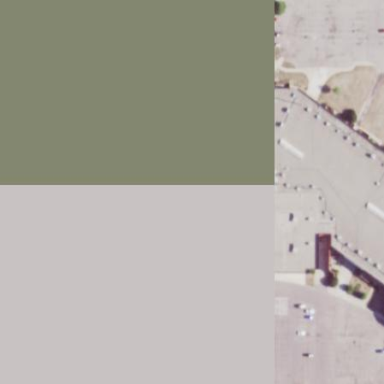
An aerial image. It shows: Mall building.